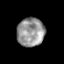
Tissue: prostate
Cell type: Epithelial cells
Senescence score: 0.3578
Nuclear area (px): 766
Mean DAPI intensity: 150.487